Interaction volume radius: 5 \u00c5
Interaction volume height: 20 \u00c5
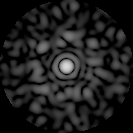
Disorder parameter: 0.8422